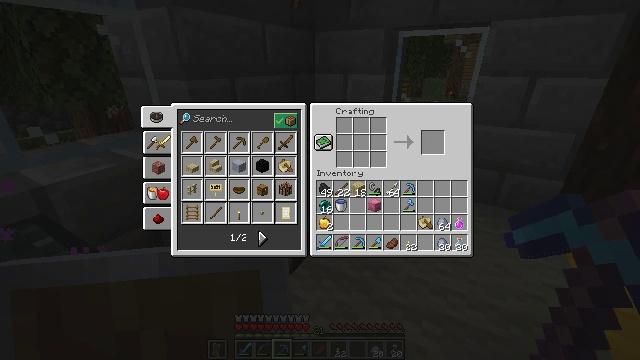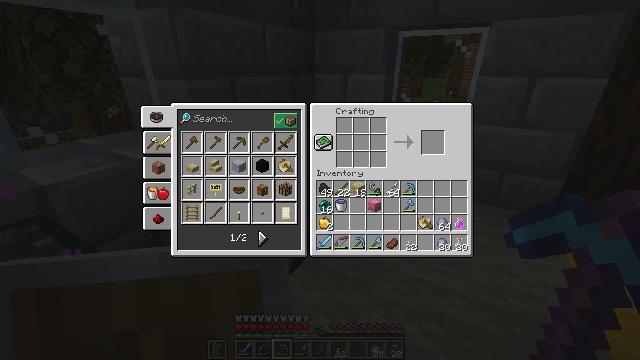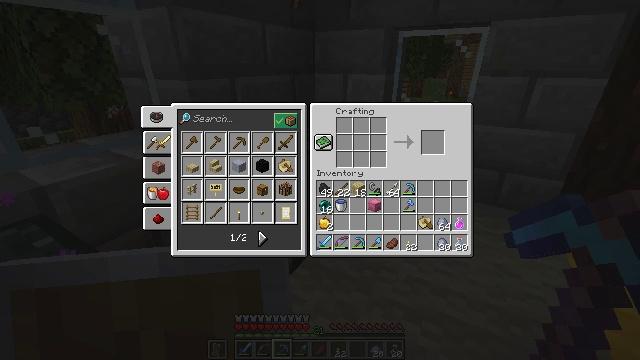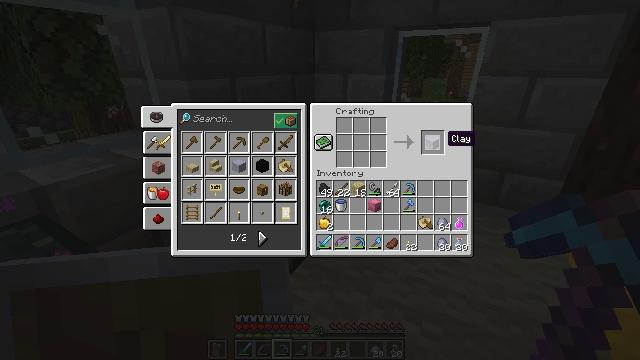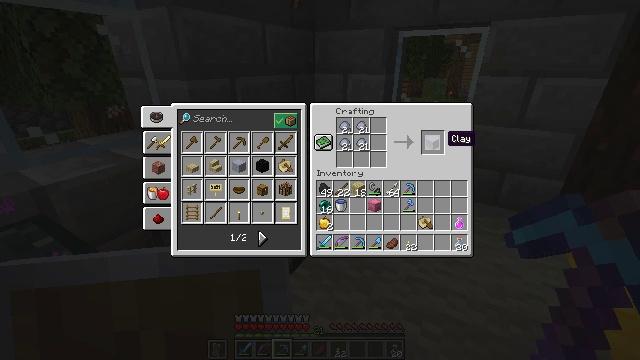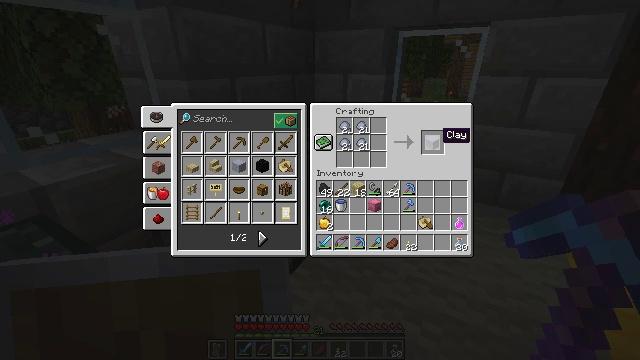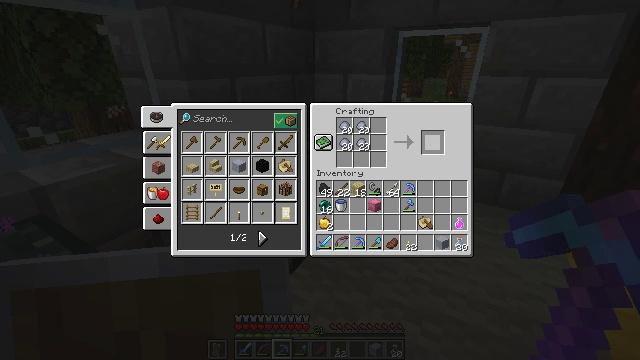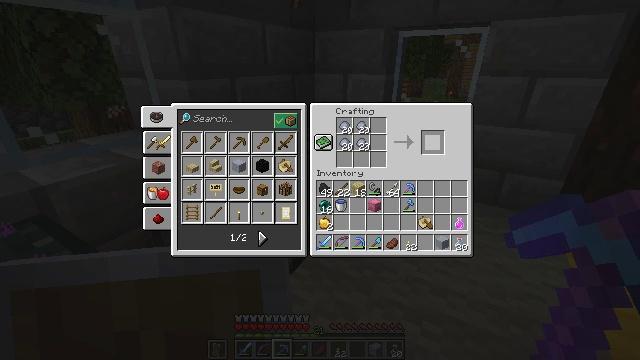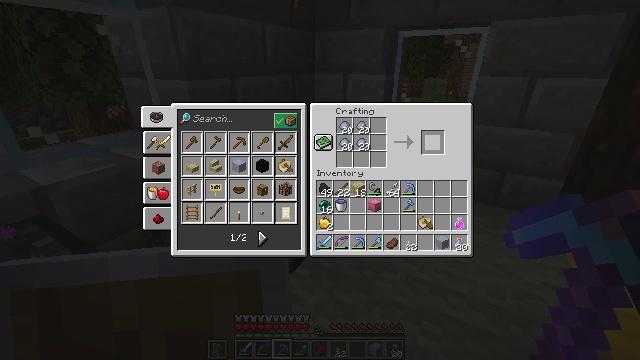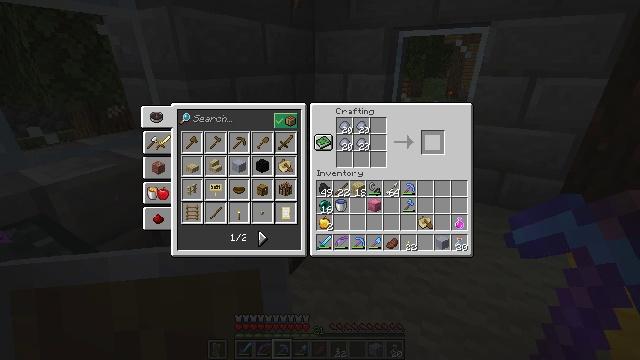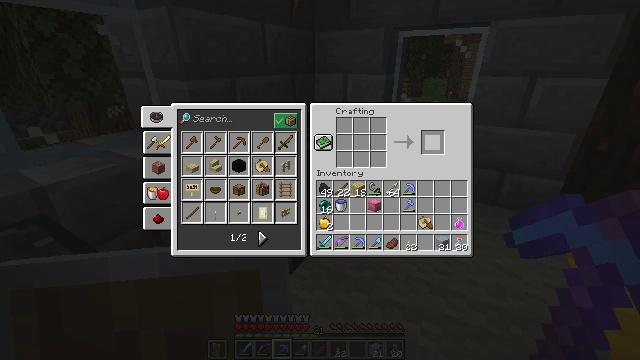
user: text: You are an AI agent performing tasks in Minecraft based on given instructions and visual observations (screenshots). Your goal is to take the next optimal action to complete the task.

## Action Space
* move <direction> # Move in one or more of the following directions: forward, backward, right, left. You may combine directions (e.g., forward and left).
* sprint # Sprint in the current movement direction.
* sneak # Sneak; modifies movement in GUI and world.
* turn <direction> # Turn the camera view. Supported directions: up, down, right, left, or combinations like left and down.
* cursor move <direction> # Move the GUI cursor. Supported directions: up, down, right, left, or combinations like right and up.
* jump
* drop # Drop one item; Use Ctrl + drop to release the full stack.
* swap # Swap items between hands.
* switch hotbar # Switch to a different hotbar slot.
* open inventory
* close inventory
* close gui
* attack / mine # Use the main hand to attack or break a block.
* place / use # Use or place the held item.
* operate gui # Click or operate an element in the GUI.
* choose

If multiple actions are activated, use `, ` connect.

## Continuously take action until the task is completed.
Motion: motion action
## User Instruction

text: Arrange items to craft clay.
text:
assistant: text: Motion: sneak, cursor move right and up
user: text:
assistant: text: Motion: sneak, cursor move right and up
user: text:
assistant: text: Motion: sneak, cursor move right
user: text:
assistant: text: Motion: sneak
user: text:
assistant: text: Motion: sneak
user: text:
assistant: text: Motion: sneak, operate gui
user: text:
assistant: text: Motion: sneak
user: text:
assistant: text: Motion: sneak
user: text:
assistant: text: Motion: sneak
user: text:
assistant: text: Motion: sneak
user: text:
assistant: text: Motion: sneak